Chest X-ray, PA view. Patient: 43 years old, sex M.
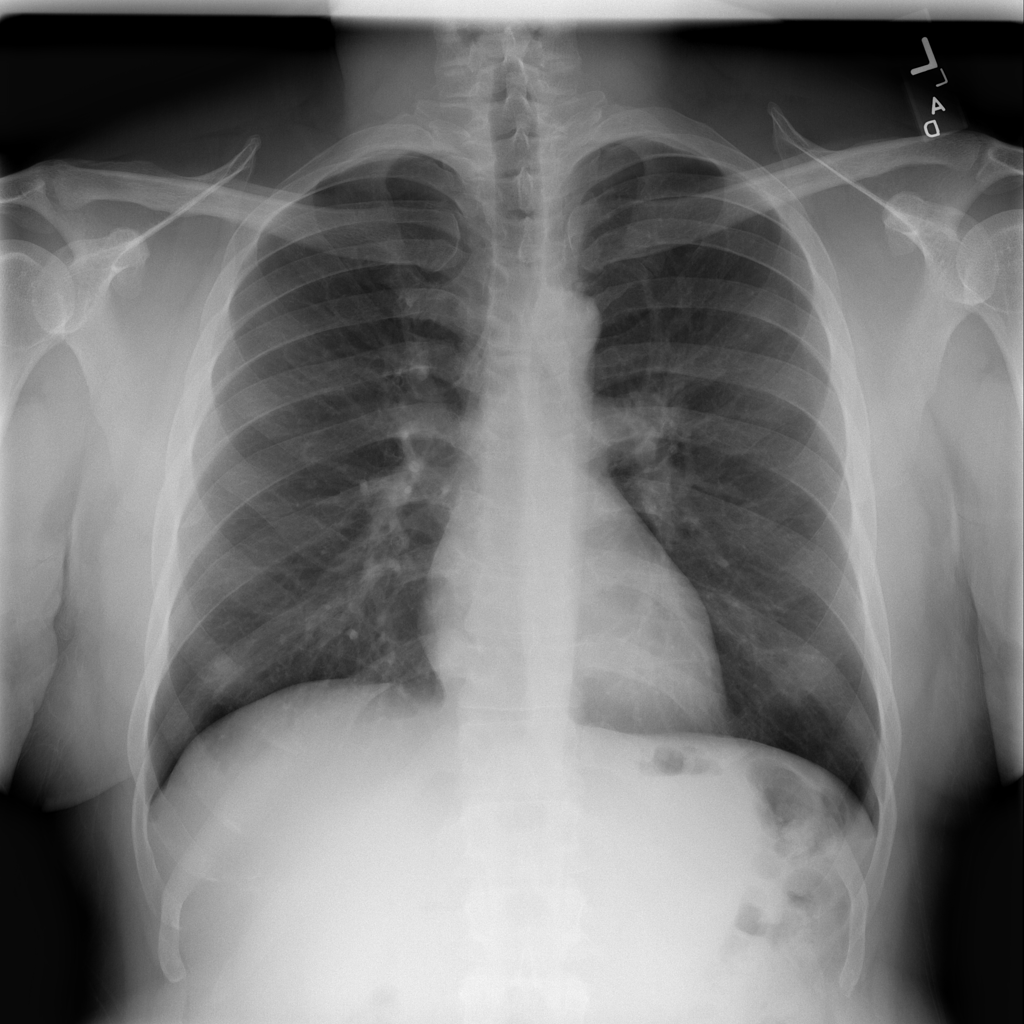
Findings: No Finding